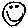
Label: smiley face